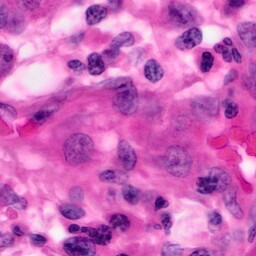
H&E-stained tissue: Pancreatic